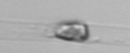
Label: Dactyliosolen_blavyanus